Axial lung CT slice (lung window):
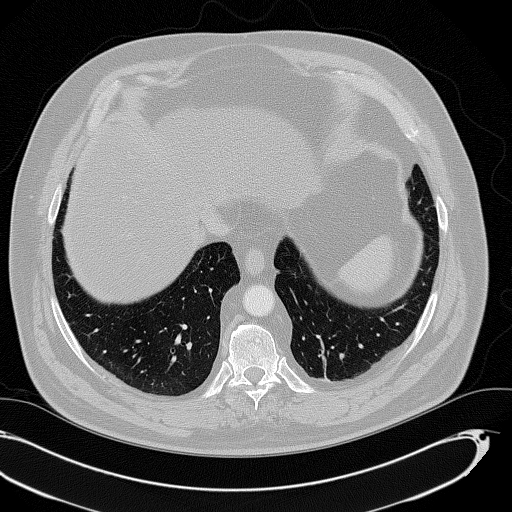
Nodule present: no